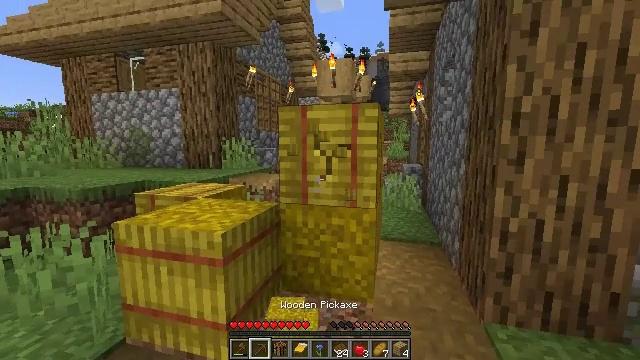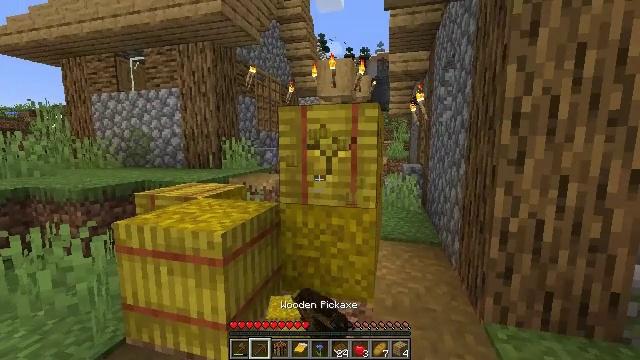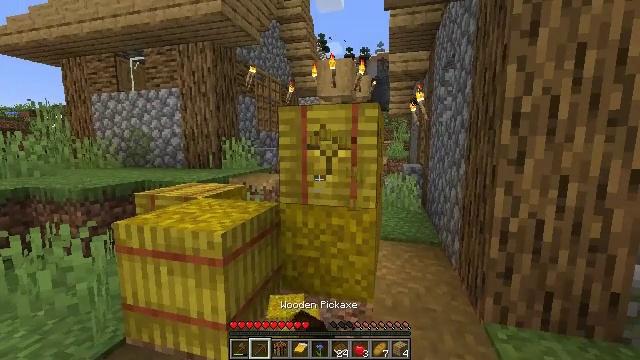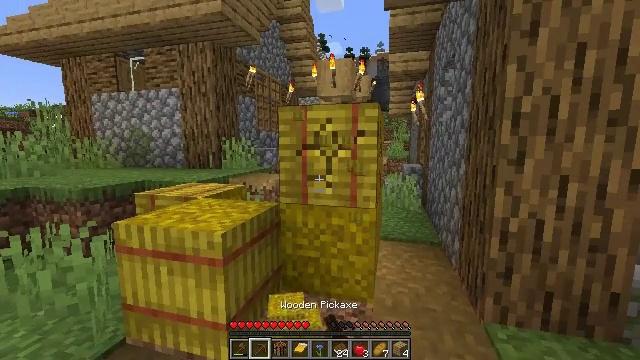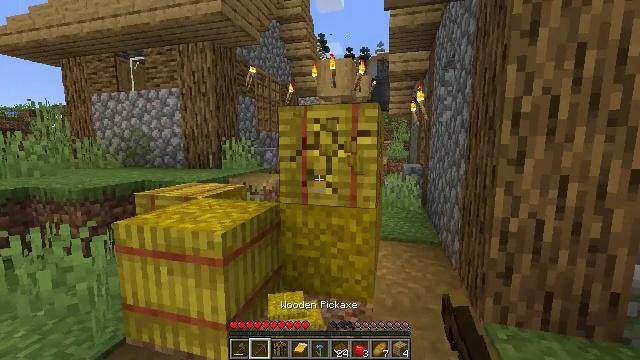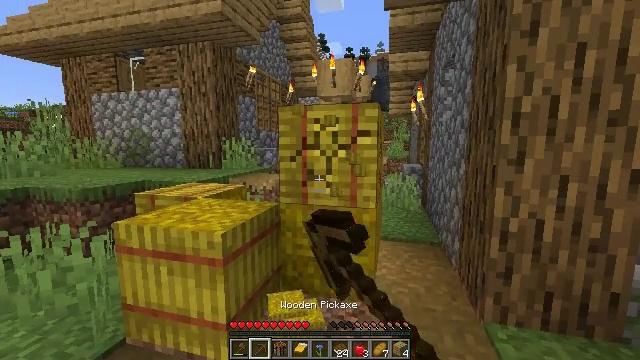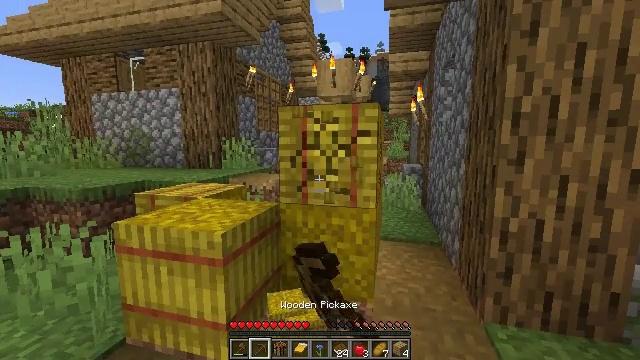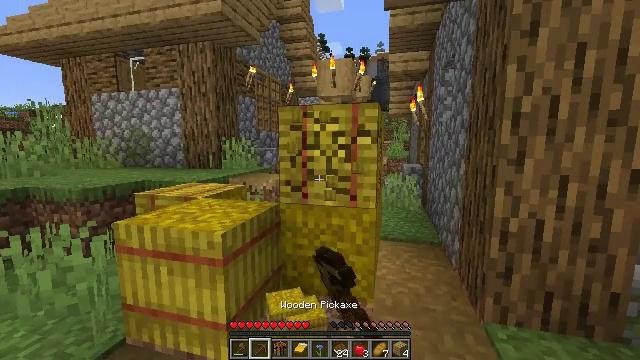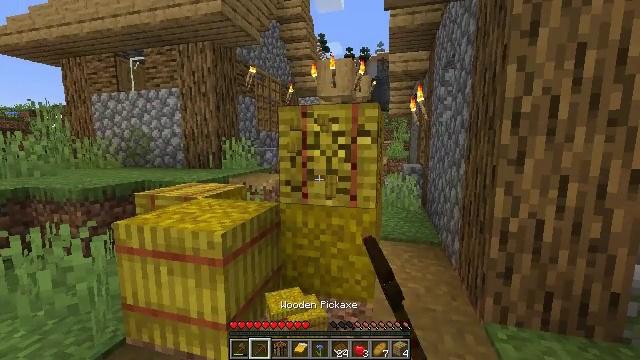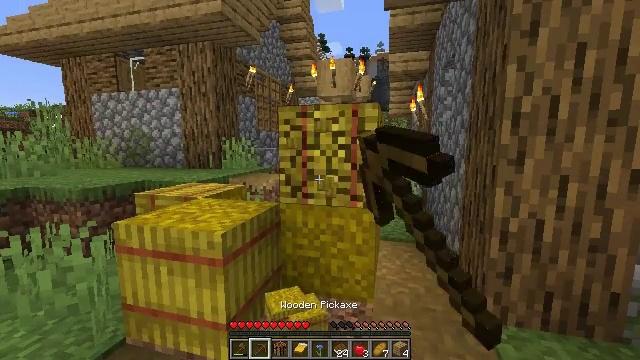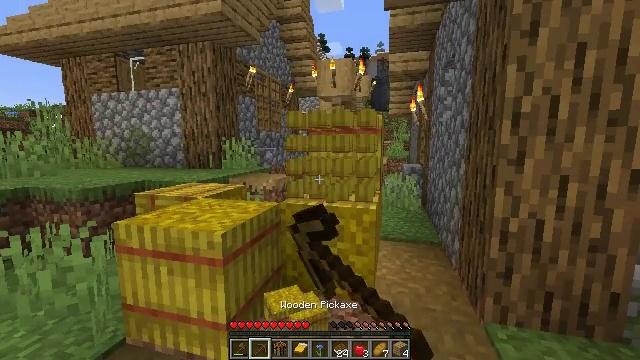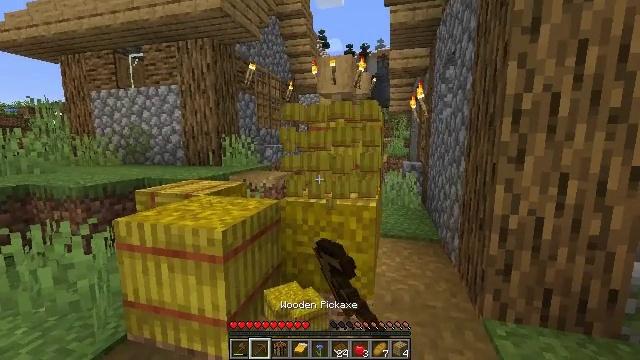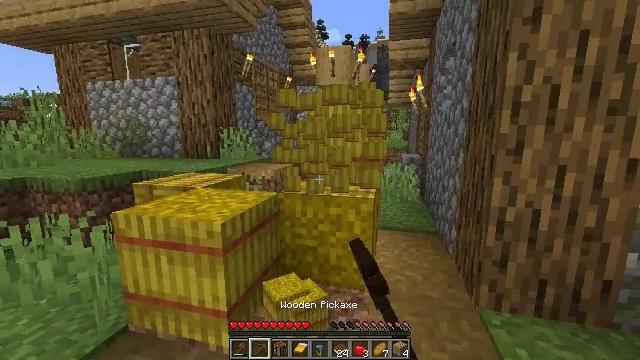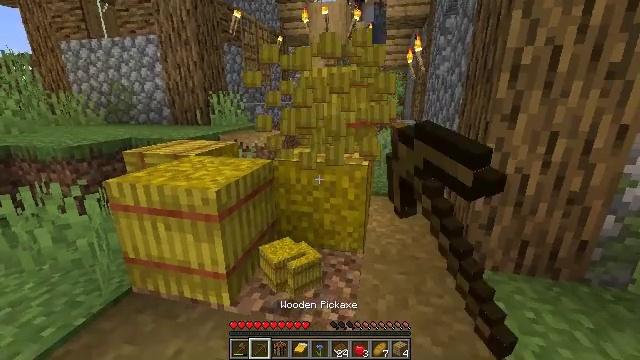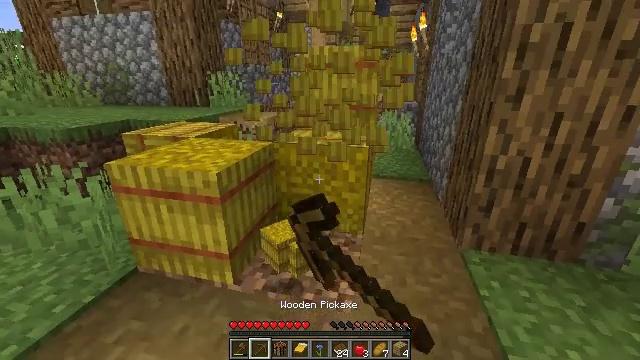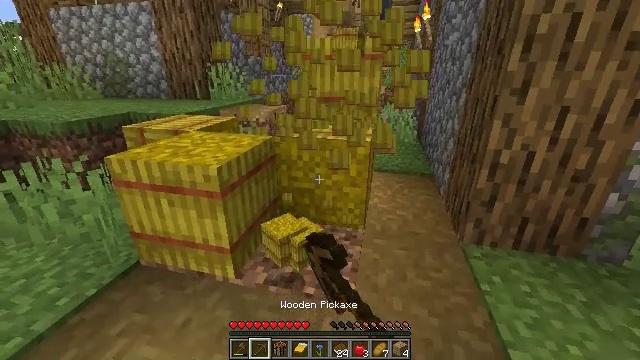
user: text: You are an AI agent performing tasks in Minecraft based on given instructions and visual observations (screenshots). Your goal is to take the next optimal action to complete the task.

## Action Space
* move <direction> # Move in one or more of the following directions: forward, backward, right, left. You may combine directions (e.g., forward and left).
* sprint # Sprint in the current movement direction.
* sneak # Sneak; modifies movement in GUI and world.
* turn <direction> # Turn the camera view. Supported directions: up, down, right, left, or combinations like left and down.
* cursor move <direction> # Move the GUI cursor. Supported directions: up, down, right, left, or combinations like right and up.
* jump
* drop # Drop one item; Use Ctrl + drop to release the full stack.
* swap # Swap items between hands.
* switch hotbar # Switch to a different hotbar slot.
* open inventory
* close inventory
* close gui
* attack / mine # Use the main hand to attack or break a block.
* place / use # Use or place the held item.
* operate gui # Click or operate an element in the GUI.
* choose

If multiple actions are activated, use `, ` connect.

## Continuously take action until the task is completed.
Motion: motion action
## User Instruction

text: Attack the hay block to get hay.
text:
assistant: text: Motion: attack / mine
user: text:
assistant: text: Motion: attack / mine
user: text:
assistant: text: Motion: attack / mine
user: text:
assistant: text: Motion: attack / mine
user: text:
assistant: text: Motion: attack / mine
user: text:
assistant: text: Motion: attack / mine
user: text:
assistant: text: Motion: attack / mine
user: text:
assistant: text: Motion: attack / mine
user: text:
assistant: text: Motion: attack / mine
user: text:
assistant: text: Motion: attack / mine
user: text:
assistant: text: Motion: attack / mine
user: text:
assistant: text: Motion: turn down, attack / mine
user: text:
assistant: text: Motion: turn right and down, attack / mine
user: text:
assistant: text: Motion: turn down, attack / mine
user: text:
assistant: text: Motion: move forward, turn down, attack / mine
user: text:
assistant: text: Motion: move forward, attack / mine
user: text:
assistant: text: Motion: move forward, attack / mine
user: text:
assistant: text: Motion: attack / mine
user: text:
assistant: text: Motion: attack / mine
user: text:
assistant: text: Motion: attack / mine
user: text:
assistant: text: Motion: attack / mine
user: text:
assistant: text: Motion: attack / mine
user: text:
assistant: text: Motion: attack / mine
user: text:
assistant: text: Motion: attack / mine
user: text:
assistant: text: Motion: attack / mine
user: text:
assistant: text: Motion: attack / mine
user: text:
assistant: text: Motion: attack / mine
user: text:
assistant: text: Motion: attack / mine
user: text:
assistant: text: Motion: attack / mine
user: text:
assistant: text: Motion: attack / mine